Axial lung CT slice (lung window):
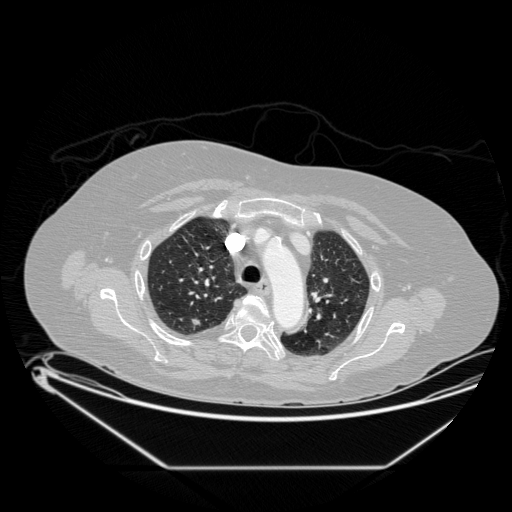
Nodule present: yes
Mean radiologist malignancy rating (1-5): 3